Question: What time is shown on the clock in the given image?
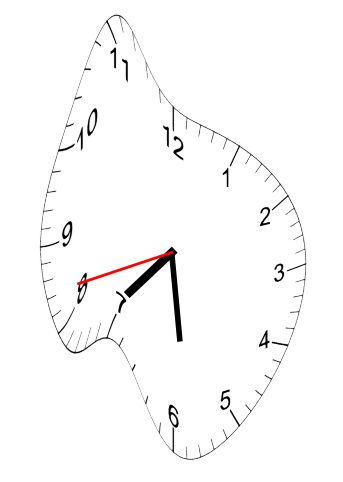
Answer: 07:28:42